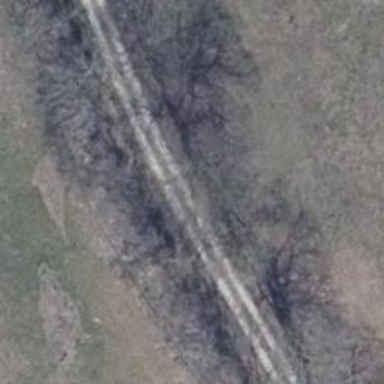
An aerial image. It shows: Unclassified road with concrete lanes.